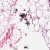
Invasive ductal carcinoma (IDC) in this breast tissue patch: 0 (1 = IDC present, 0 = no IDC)